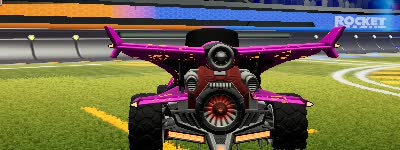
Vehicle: aftershock